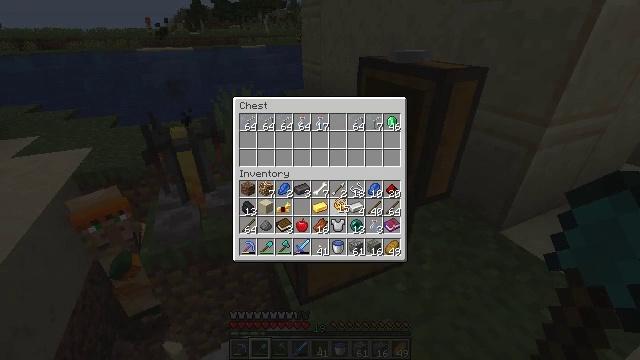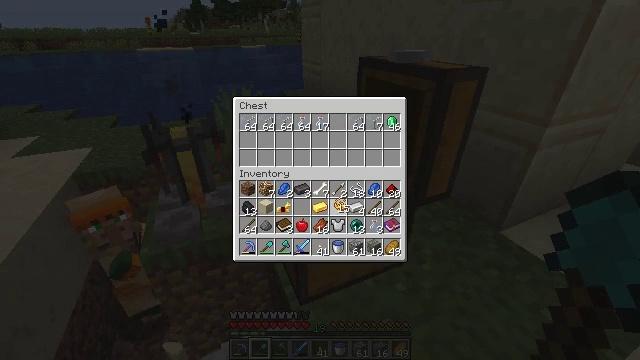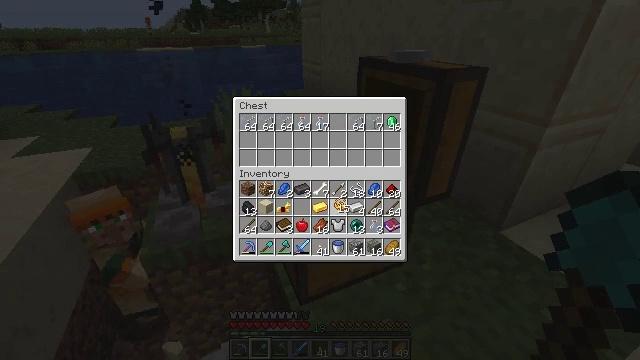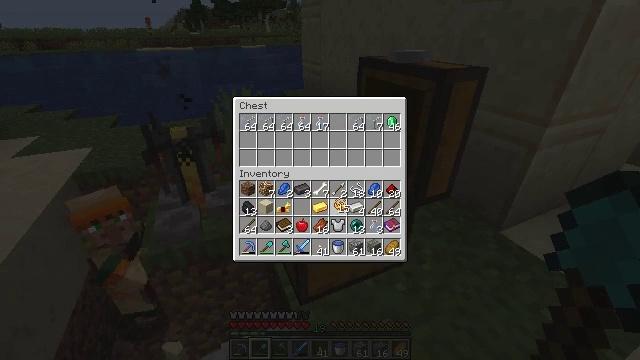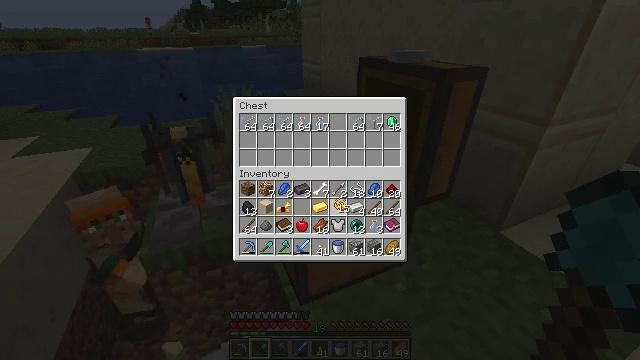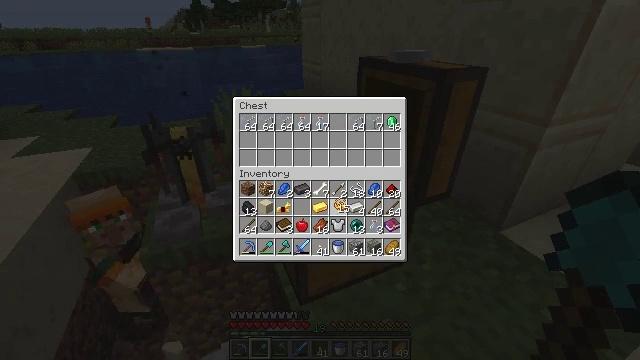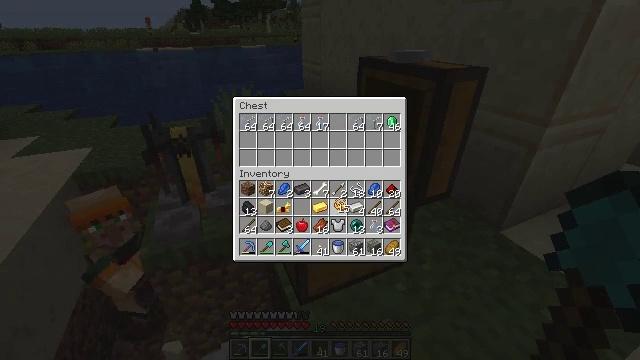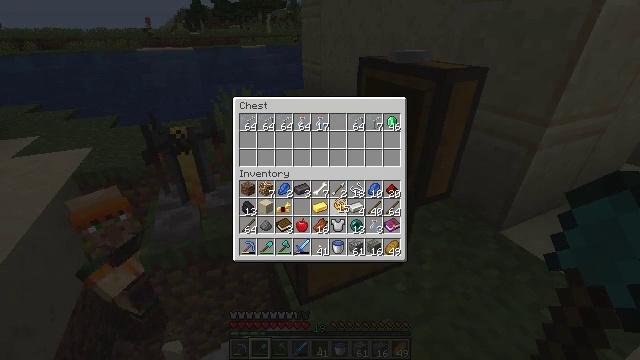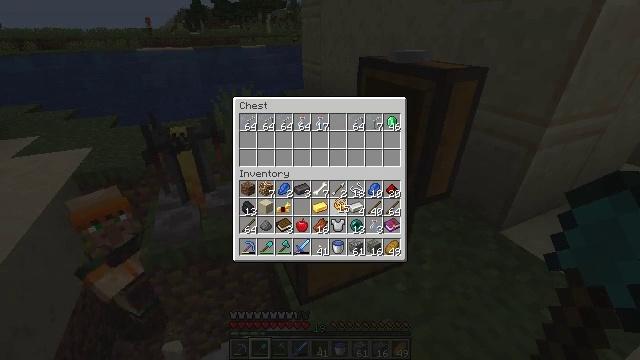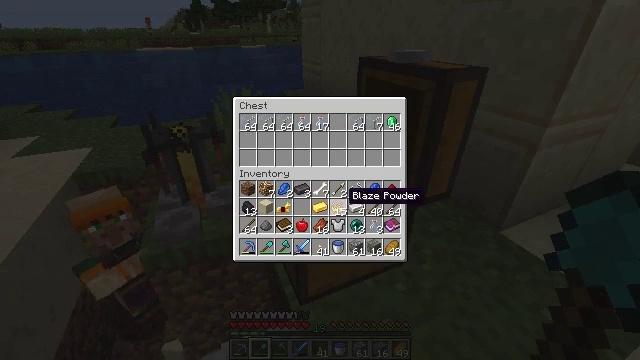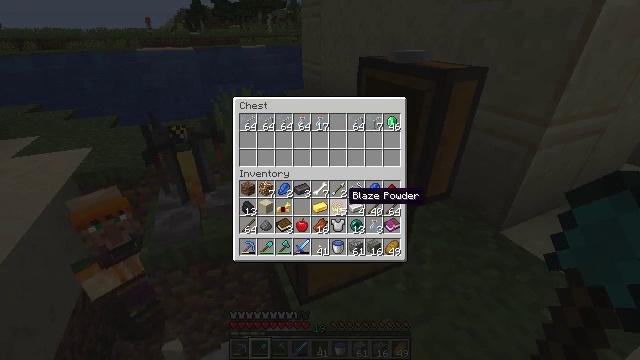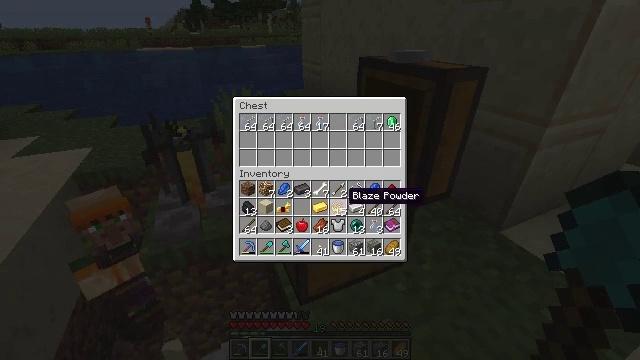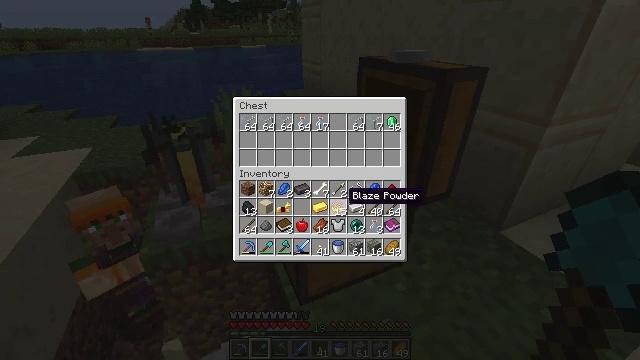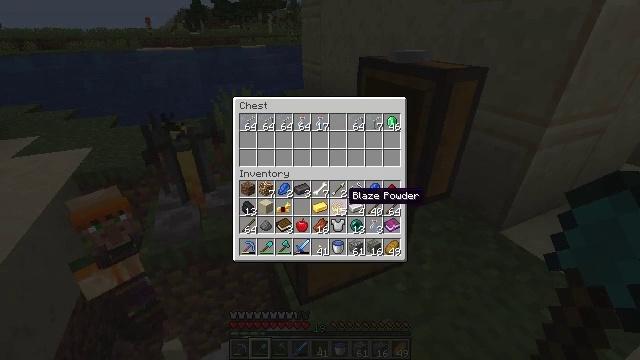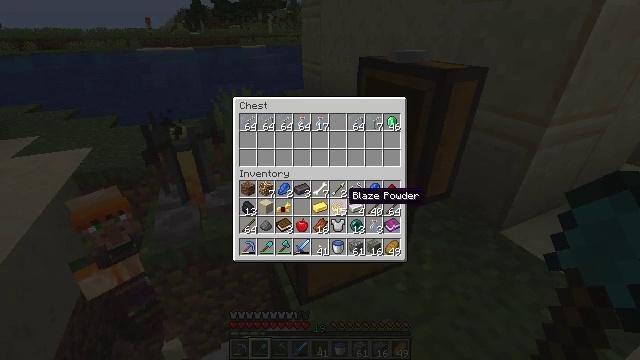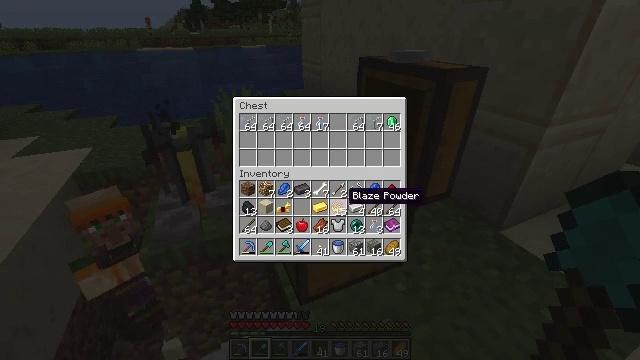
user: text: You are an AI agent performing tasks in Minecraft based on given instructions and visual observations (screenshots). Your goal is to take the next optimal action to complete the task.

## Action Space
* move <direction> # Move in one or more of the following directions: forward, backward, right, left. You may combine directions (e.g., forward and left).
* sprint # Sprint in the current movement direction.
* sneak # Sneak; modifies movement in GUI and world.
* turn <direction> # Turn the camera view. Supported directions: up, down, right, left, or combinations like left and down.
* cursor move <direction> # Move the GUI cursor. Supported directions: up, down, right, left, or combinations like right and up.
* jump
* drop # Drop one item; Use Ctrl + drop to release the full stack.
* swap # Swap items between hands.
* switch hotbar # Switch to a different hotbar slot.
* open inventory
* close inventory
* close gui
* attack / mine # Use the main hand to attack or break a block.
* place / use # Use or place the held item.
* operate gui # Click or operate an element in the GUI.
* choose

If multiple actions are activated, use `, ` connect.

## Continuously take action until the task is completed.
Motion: motion action
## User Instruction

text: Use an ender pearl and blaze powder to craft an ender eye.
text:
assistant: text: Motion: no_op
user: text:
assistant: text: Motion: no_op
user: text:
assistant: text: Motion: no_op
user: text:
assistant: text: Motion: no_op
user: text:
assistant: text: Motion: no_op
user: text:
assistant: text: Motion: operate gui
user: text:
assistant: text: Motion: operate gui
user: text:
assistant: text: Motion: operate gui
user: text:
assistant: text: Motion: no_op
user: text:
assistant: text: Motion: no_op
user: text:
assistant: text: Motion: no_op
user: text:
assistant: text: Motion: no_op
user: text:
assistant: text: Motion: no_op
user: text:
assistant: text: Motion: no_op
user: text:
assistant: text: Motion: no_op
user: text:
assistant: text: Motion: no_op
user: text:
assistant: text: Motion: no_op
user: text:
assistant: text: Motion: close gui
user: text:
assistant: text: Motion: no_op
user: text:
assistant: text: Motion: turn left
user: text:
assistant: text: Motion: turn left
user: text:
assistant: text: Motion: turn left and up
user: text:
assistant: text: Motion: turn left
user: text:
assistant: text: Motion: turn left
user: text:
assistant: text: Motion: turn left
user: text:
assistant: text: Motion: turn left
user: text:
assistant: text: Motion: turn left
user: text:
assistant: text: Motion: turn left and up
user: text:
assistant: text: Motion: move left, turn left and up
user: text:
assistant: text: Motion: move left, turn left and up